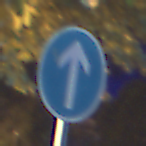
Verkehrszeichen: VorgeschriebeneFahrtrichtungGeradeaus
Umgebung: Outdoor, Urban
Tageszeit: Night
Wetter: PartlyCloudy
Licht: Artificial
Jahreszeit: NotSpecified
Kontrast: HighContrast